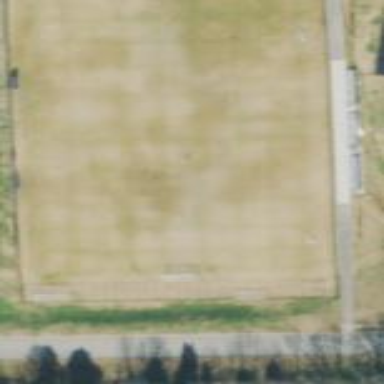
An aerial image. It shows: Soccer pitch for leisureland activities.